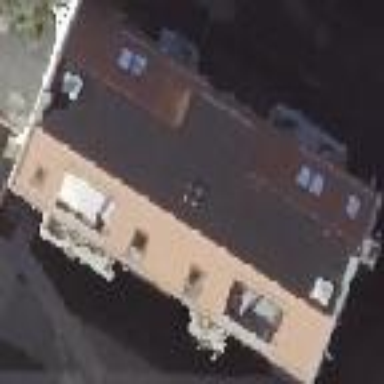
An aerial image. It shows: Commercial building.